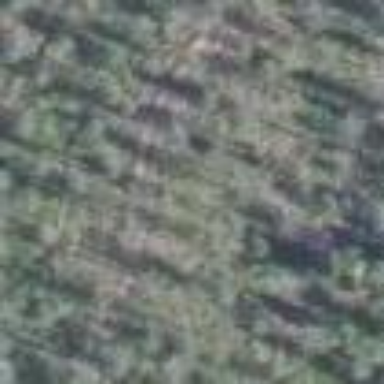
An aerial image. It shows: Woodland consisting mainly of needle-leaved trees.